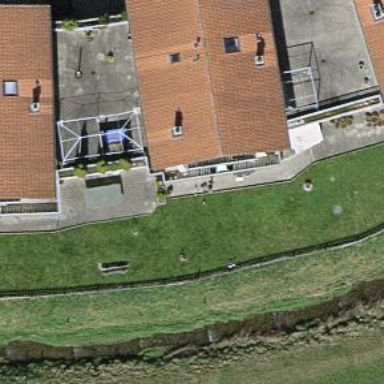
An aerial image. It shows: Building with gabled roof.